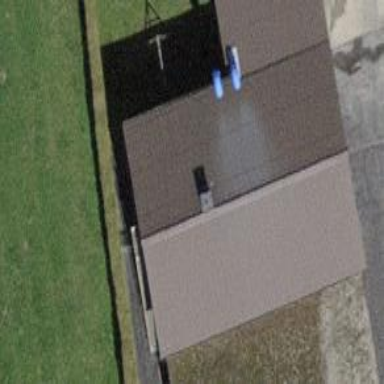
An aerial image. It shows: Shed building.